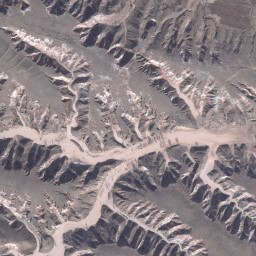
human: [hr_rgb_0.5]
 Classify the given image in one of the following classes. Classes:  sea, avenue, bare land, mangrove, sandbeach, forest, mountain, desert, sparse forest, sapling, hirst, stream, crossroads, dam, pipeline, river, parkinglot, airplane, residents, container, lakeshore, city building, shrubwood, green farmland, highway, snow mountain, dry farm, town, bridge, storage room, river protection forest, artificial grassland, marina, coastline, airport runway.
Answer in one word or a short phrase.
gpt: mountain